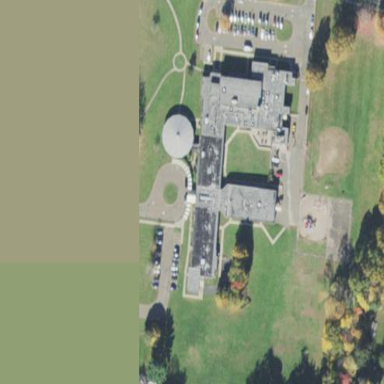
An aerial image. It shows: School.